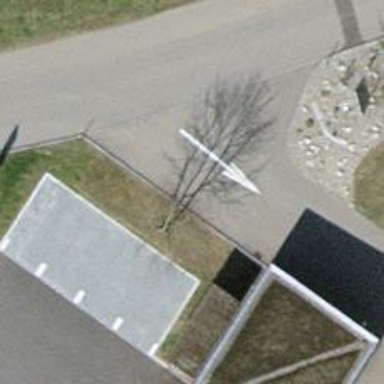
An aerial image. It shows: Urban tree adds touch of nature to the surroundings.